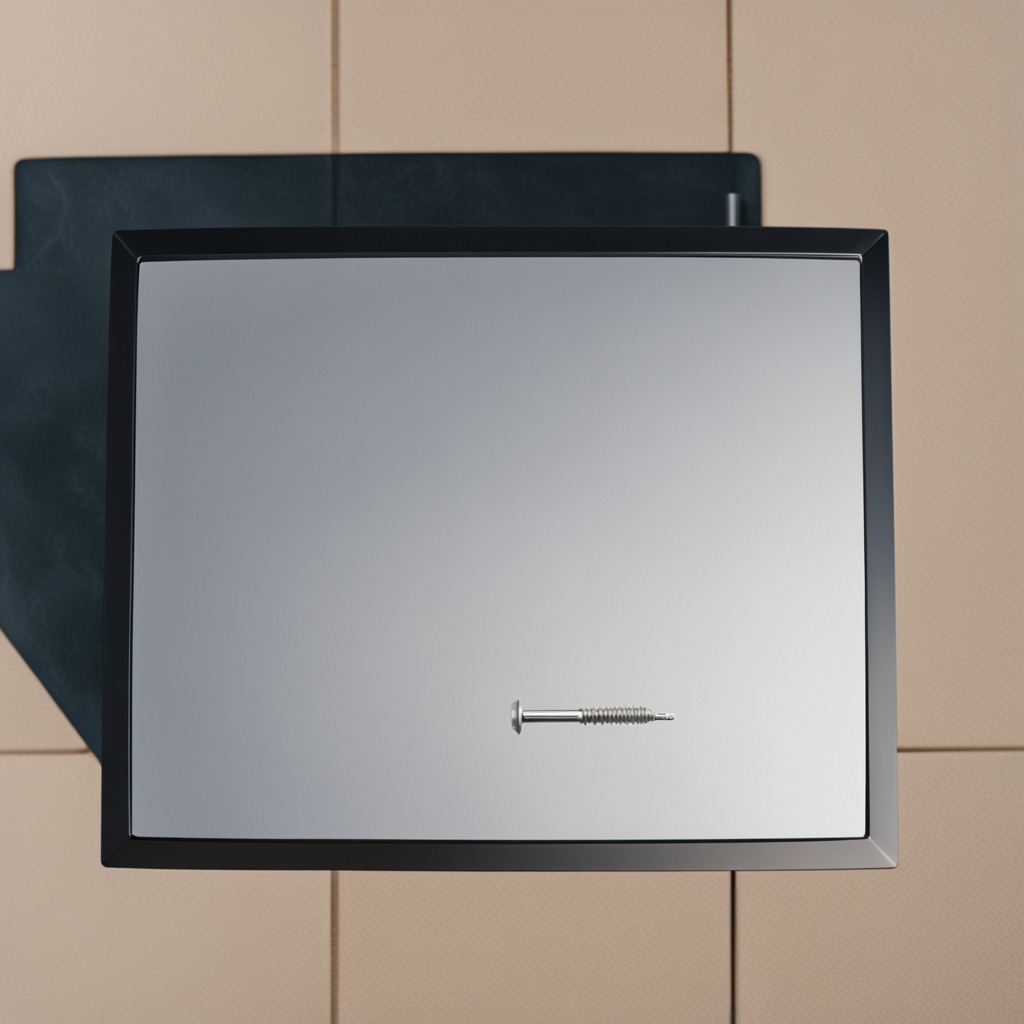
A metal screw lies on the table.